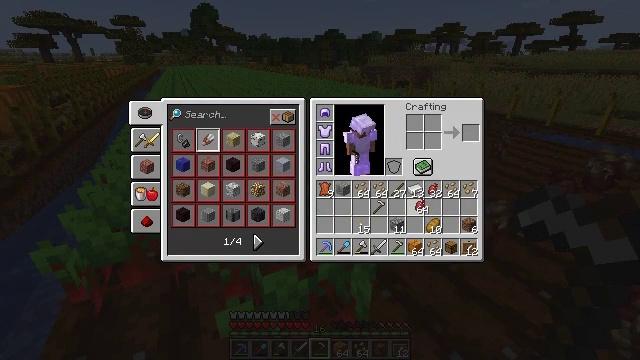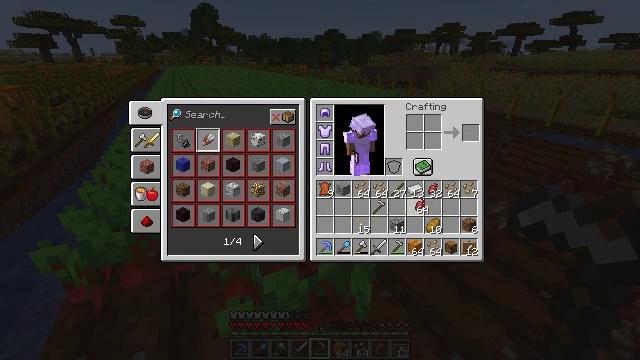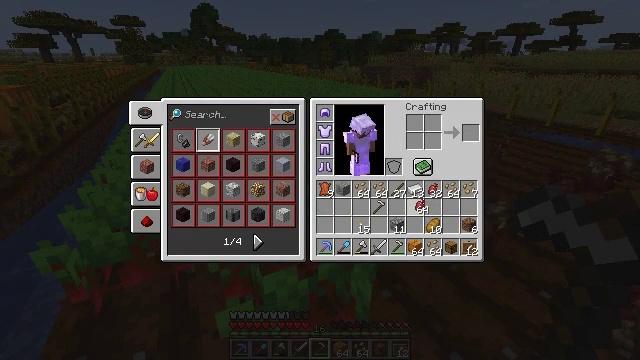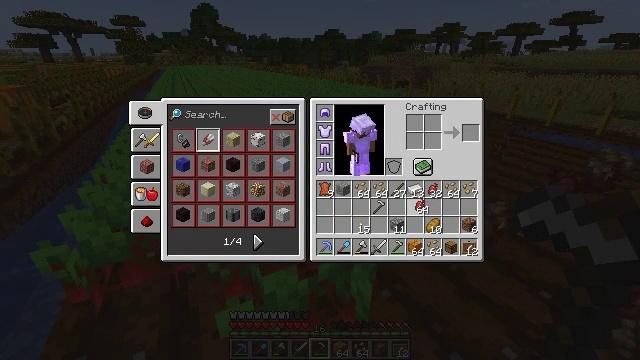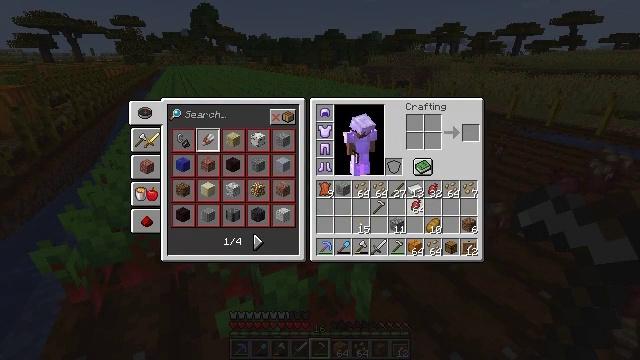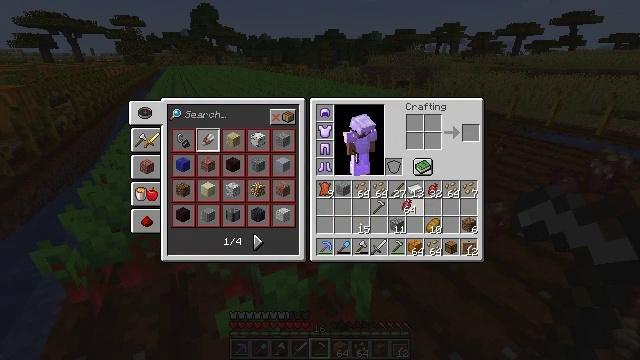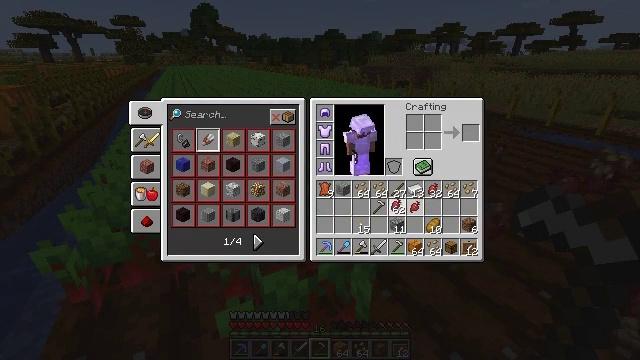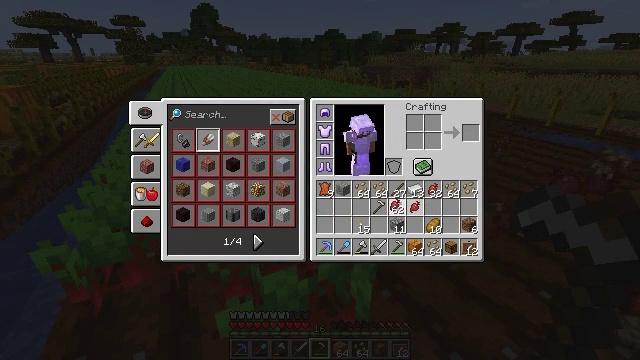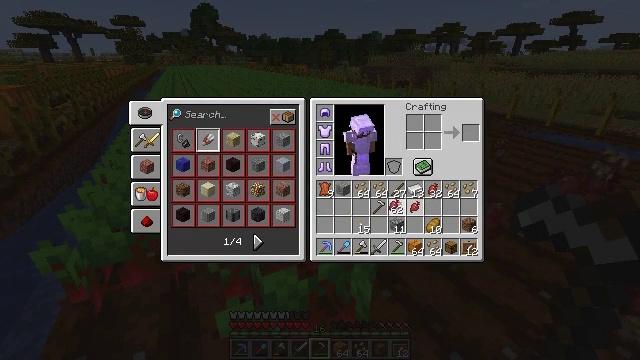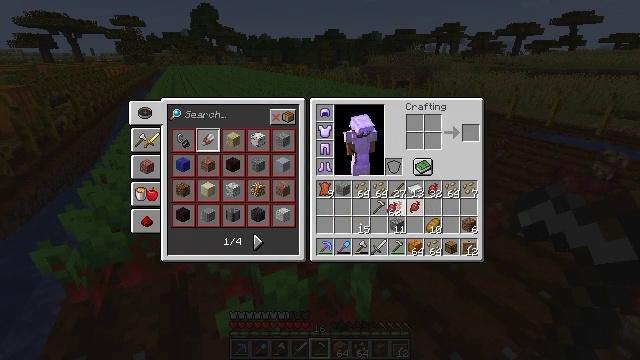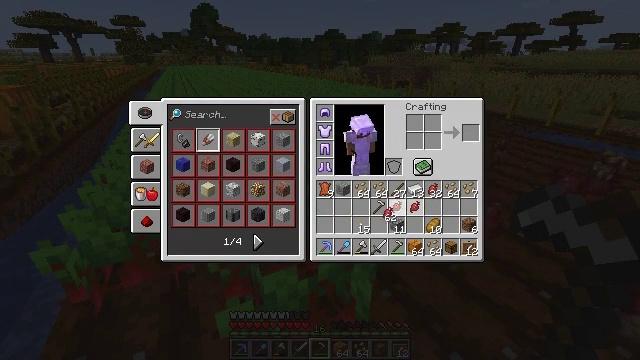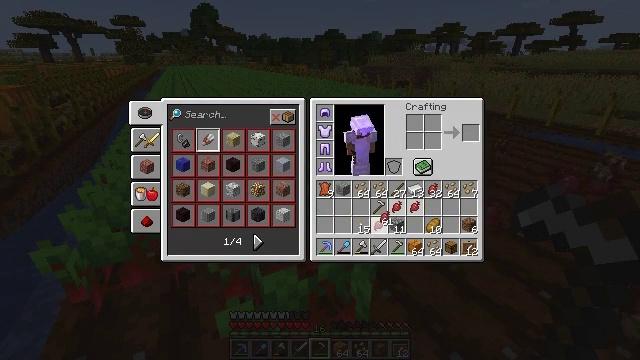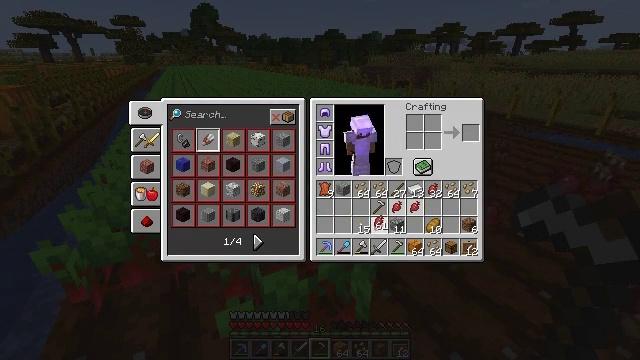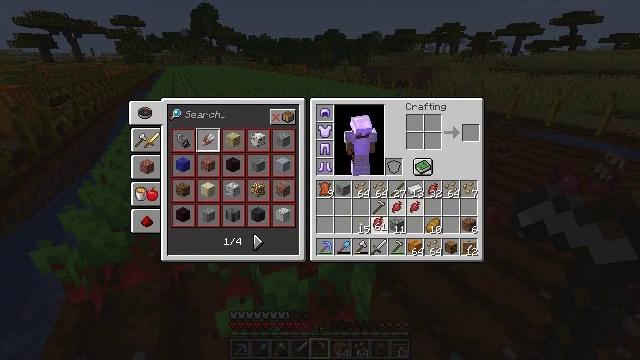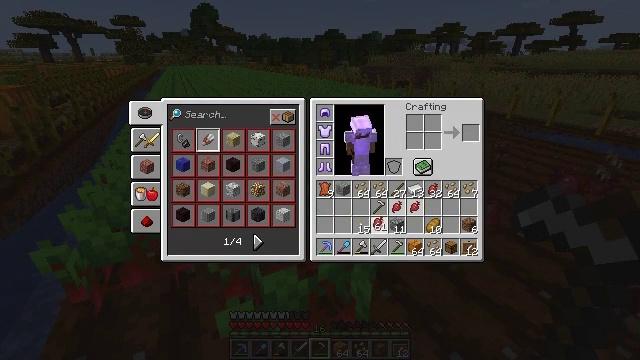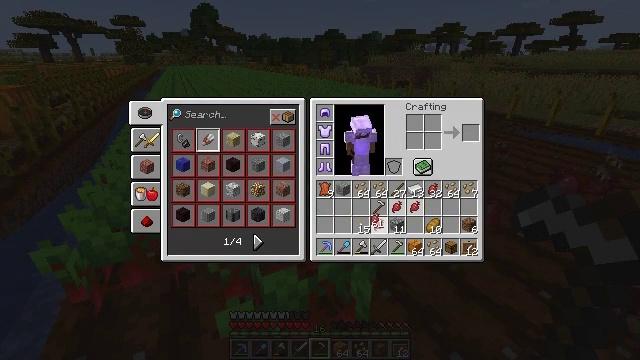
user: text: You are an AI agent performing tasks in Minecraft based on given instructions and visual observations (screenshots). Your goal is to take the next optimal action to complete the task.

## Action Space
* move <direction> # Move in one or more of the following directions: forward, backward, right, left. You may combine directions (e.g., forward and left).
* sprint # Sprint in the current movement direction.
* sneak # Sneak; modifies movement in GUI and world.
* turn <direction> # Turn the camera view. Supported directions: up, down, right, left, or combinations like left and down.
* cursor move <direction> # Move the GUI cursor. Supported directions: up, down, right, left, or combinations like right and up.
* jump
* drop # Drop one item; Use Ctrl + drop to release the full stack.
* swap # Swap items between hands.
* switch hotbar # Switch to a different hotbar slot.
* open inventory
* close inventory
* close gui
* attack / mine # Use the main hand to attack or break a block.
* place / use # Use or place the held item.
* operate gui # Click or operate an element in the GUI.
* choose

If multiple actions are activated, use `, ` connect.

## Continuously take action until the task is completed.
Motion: motion action
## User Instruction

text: Mine beetroots from the garden.
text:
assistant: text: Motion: no_op
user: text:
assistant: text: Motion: no_op
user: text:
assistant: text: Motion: choose
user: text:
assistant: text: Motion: choose
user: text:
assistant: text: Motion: cursor move left, choose
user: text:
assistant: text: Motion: cursor move left, choose
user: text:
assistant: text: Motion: choose
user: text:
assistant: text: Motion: choose
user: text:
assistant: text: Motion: choose
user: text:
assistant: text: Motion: choose
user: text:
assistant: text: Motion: choose
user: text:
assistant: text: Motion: choose
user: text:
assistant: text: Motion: choose
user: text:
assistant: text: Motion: choose
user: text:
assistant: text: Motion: choose
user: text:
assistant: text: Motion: cursor move up, choose
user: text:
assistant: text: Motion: choose
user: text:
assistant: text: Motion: choose
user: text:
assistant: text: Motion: choose
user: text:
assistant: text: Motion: cursor move left, choose
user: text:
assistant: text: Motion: cursor move left, choose
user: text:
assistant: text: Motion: choose
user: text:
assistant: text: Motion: choose
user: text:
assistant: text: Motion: choose
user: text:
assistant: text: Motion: choose
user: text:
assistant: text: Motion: choose
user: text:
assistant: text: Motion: choose
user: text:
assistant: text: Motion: choose
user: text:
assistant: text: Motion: choose
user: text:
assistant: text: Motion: cursor move right, choose